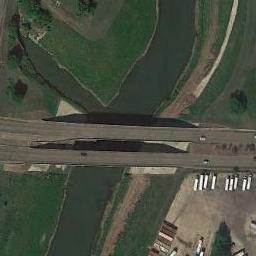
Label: bridge